The image shows the envelope spectrum of a rolling-element bearing's vibration signal, with the characteristic fault frequencies (BPFO outer race, BPFI inner race, BSF ball, FTF cage) marked as reference lines. Diagnose the bearing from this image, choosing from: normal, inner_race, outer_race, ball.
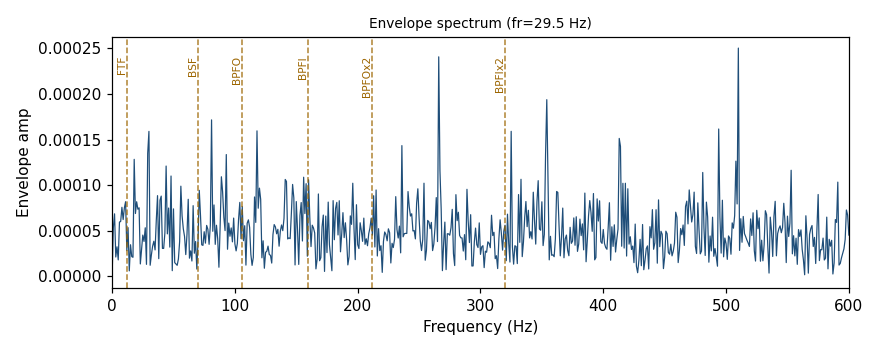
Answer: normal